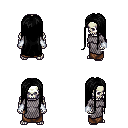
a pixel art fantasy rpg character, male body template, skeleton, chain mail, robe skirt, black extra-long hairstyle, white cloth bracers, four views (front, back, left, right), 2x2 character sprite sheet, small pixel art, hard edges, no anti-aliasing